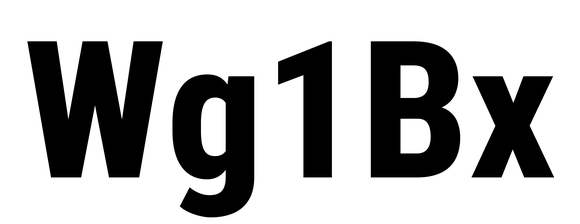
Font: Roboto_Condensed_ExtraBold